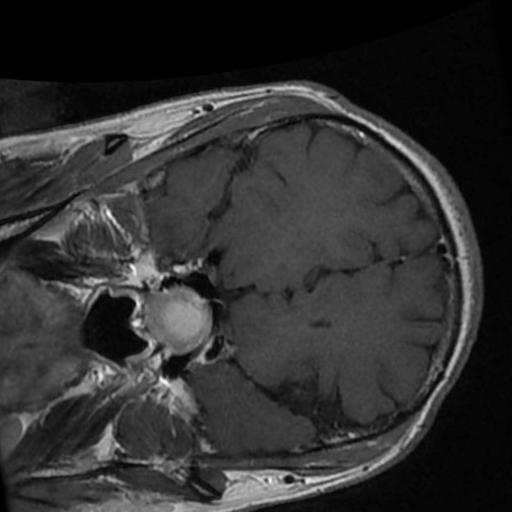
Label: brain_tumor